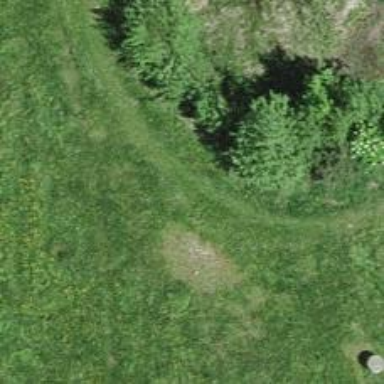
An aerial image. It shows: Path.